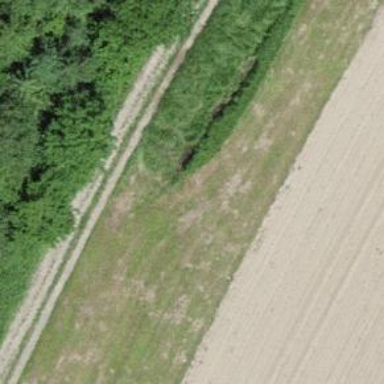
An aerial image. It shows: Culvert tunnel crossing ditch waterway.